Question: I have a nested dict with following structure:
course_id, nested dict with: 2 recommended courses and number of purchases for every course.
For example entries of this dict look smth like this:
'''
{490: {566: 253, 551: 247},
357: {571: 112, 356: 100},
507: {570: 172, 752: 150}}
'''
I tried this code to make a dataframe from this dict:
'''
result=pd.DataFrame.from_dict(dicts, orient='index').stack().reset_index()
result.columns=['Course ID','Recommended course','Number of purchases']
'''

This doesn't quite work for me, because I want an output where there will be 5 columns.
Course ID, recommended course 1, purchases 1, recommended course 2, purchases 2.
Is there any solution for this?
Thanks in advance.
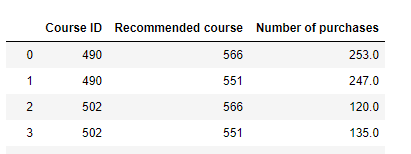
Answer: I would recommend you just re-shape your dictionary then re-create your dataframe, however you're not far off from getting your target output from your current dataframe.
we can 'groupby' and use 'cumcount' to create our unique column then 'unstack' and assign our column from the multi index header that was created.
'''
s1 = result.groupby(['Course ID',
result.groupby(['Course ID']).cumcount() + 1]).first().unstack()
s1.columns = [f"{x}_{y}" for x,y in s1.columns]
Recommended course_1 Recommended course_2 Number of purchases_1 Course ID
357 571 356 112.0
490 566 551 253.0
507 570 752 172.0
Number of purchases_2
Course ID
357 100.0
490 247.0
507 150.0
'''